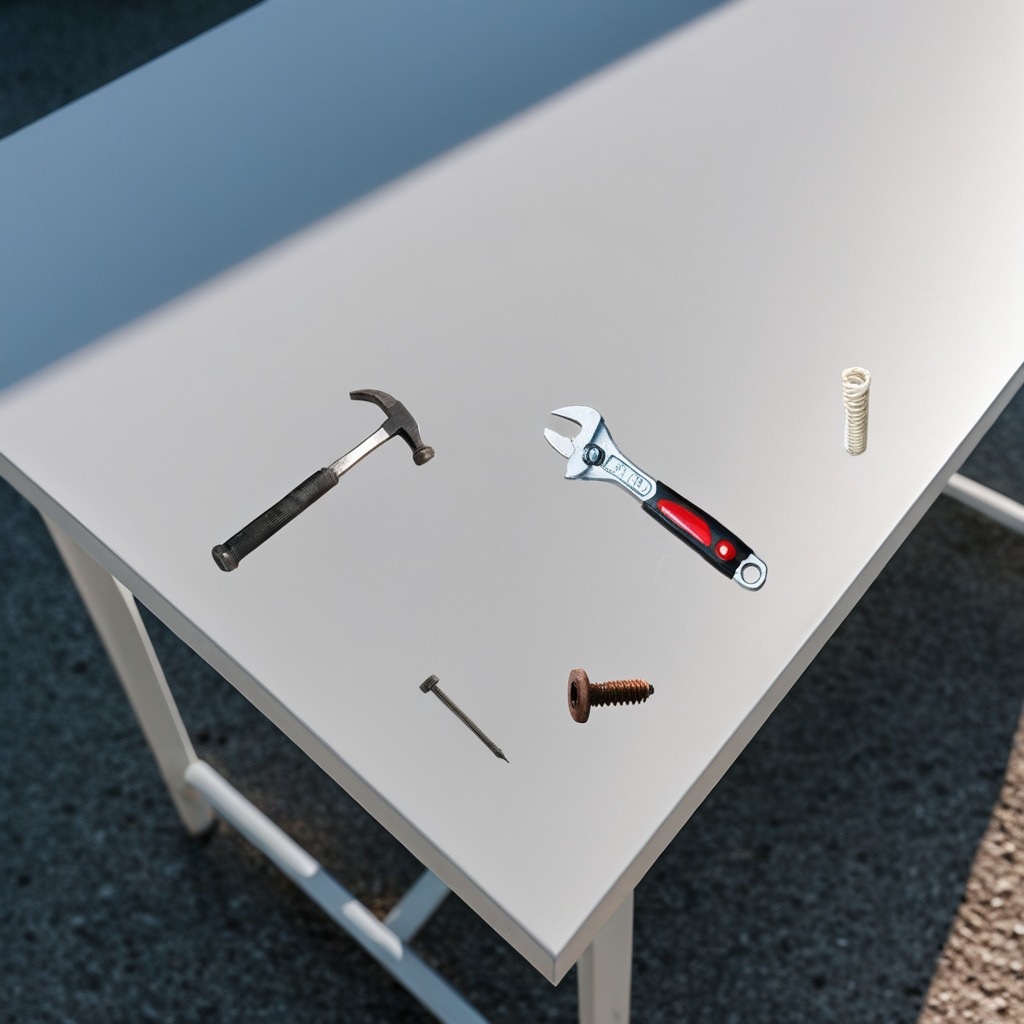
A metal machine screw, a hammer, an iron nail, a coiled metal spring, and a wrench are lying on the utility table in a temporary outdoor tool station.